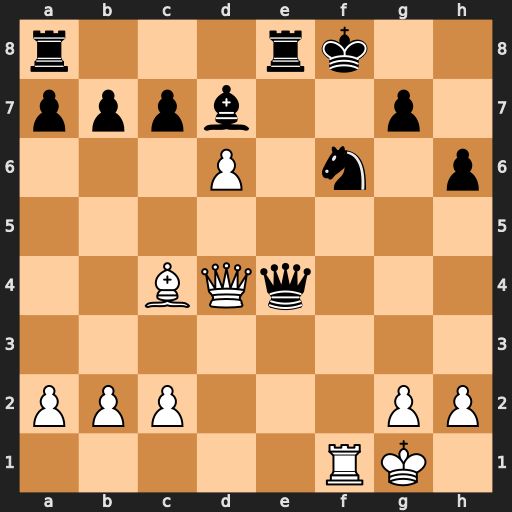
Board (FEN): r3rk2/pppb2p1/3P1n1p/8/2BQq3/8/PPP3PP/5RK1
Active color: w
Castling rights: -
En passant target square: -
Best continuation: Rxf6+ gxf6 Qxf6#